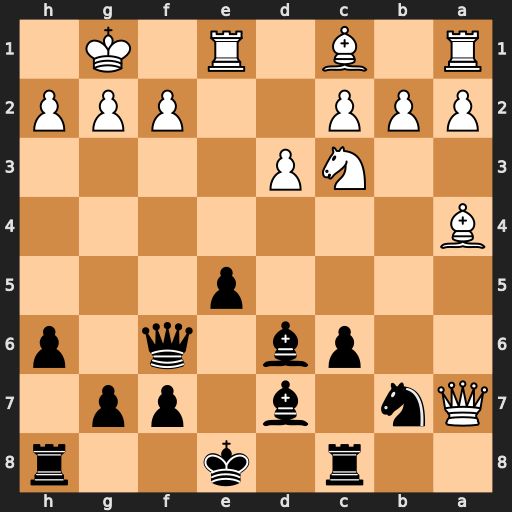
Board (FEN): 2r1k2r/Qn1b1pp1/2pb1q1p/4p3/B7/2NP4/PPP2PPP/R1B1R1K1
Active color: b
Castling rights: k
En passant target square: -
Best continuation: Bc5 Ne4 Bxa7 Nxf6+ gxf6